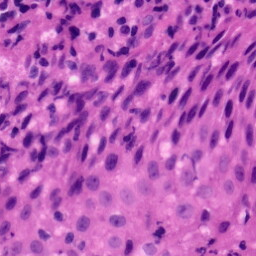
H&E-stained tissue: Tonsil